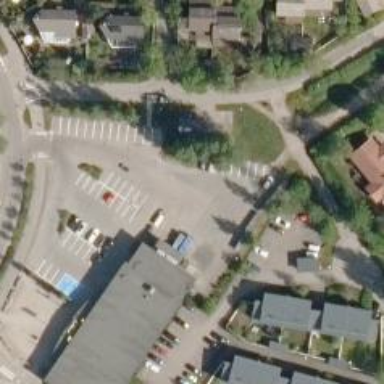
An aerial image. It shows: Flat roof retail building.